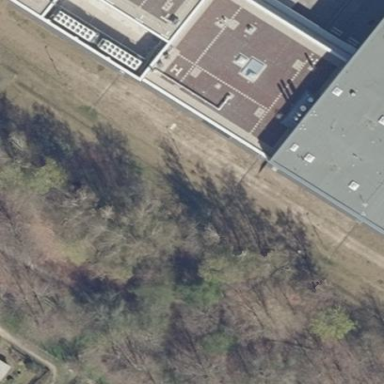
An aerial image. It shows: Flat-roofed university building.